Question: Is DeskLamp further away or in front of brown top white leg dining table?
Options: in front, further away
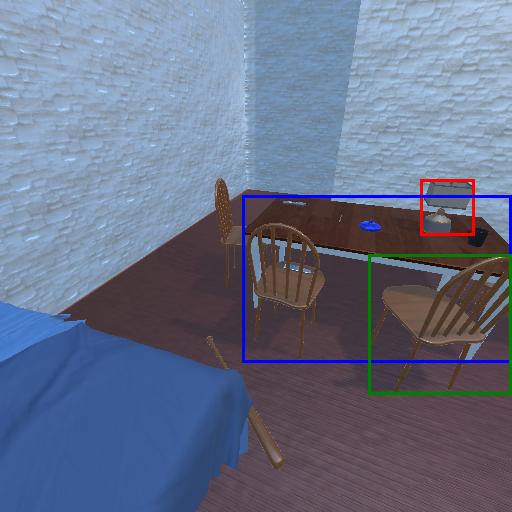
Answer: in front